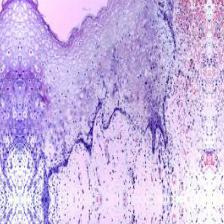
Diagnosis: Normal